Aerial crown-view tile of a tropical tree (Barro Colorado Island, Panama), acquired 20250317:
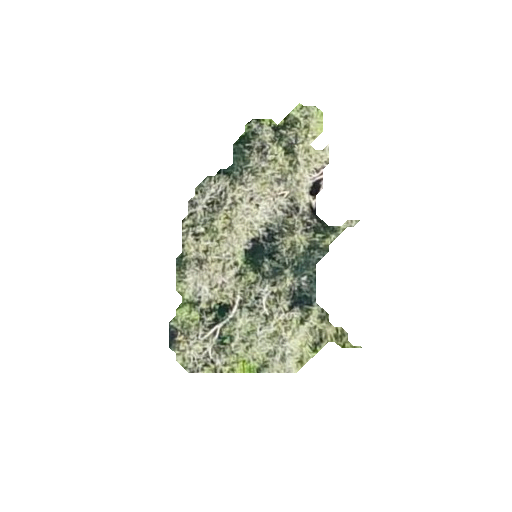
Species: Quararibea stenophylla
GBIF accepted scientific name: Quararibea stenophylla
Crown area: 48.741 m²